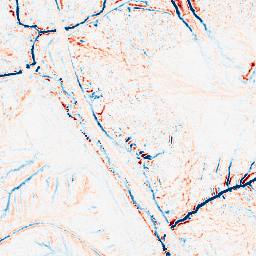
Category: edge_preserving
Decomposition family: median
Decomposition parameters: size: 7
Upsampling method: linear_exact
Upsampling parameters: scale: 4
Upsampling scale: 4